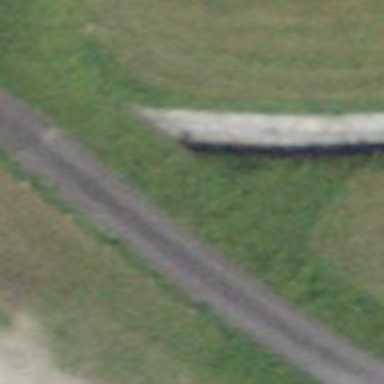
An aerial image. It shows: Culvert tunnel.